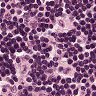
Metastatic tissue present: no